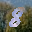
Label: 8